Question: How can I add the infinity symbol to X axis of Matlab Bar graph?
Naturally it is possible to insert the infinity symbol i.e. ''\infty'' for xlabel, as seen in the last line of the inserted code.
But, I want to add the infinity sign in the x axis bar not in the x axis label.
How can I do that?
For the sake of detailed clarification, the following script is added bellow:
'''
data=[1 2 3; 1 3 4; 3 1 2];
bar(data)
set(gca,'YLim',[0 3])
set(gca,'YTick',[0:0.5:3])
set(gca, 'YTickLabel',num2str(get(gca,'YTick')','%02.1f%%'))
set(gca,'Xtick',1:3,'XTickLabel',{'\infty' ; '20 dB'; '15 dB'})
xlabel('\infty dB') % x-axis label
'''

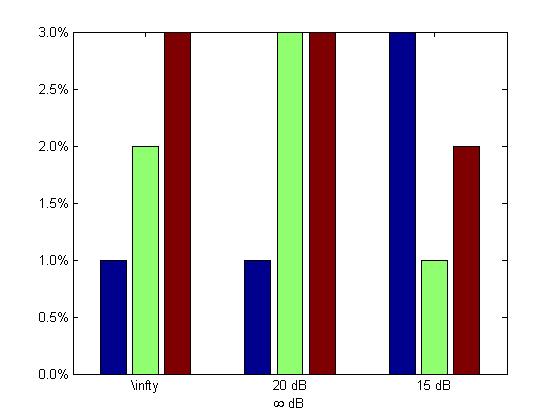
Answer: How about this solution, using <URL> function from File Exchange?:
'''
data=[1 2 3; 1 3 4; 3 1 2];
bar(data)
set(gca,'YLim',[0 3])
set(gca,'YTick',[0:0.5:3])
set(gca, 'YTickLabel',num2str(get(gca,'YTick')','%02.1f%%'))
set(gca,'Xtick',1:3)
format_ticks(gca, {'$\infty$' ; '20 dB'; '15 dB'})
'''

I left out the 'xlabel' because it interfers with the 'Xtick', but probably that can be easily moved to lower position.
To fix the overlap of 'Xtick' and 'xlabel' add this to the end of the code:
'''
xlabh = get(gca,'XLabel');
set(xlabh,'Position',get(xlabh,'Position') - [0 .1 0])
'''